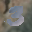
Label: 3